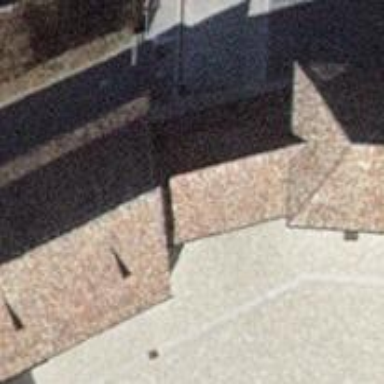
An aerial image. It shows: Driveway tunnel that serves as building passage.